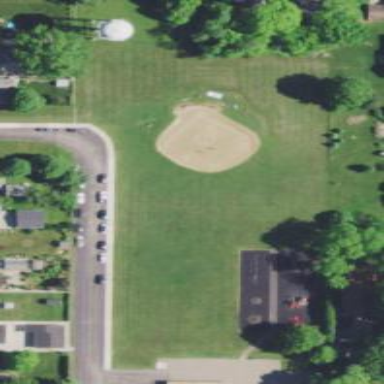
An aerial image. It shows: Baseball pitch for leisure and sports activities.